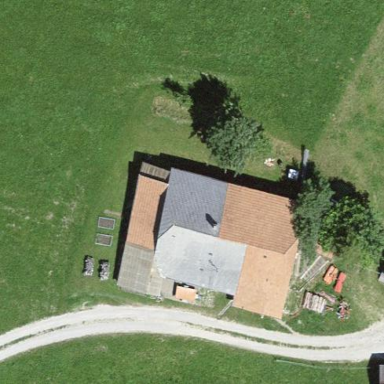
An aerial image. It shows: Farm building.